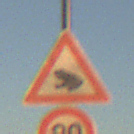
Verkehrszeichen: AmphibienwanderungRechts
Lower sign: Geschwindigkeit80
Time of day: SunriseSunset
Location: Outdoor (Nature)
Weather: Clear
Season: NotSpecified
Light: Natural